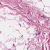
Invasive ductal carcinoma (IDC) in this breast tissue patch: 0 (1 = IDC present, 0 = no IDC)